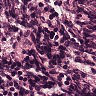
Metastatic tissue present: no